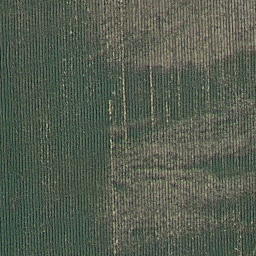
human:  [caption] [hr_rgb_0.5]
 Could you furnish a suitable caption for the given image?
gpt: There is a piece of farmland .

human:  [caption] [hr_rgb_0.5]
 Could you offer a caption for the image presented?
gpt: It is a piece of cropland .

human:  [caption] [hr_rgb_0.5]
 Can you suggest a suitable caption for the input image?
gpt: It is a piece of farmland .

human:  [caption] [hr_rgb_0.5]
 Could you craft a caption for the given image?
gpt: There is a piece of cropland .

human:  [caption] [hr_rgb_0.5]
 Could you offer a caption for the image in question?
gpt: Here is a piece of farmland .